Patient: sex M, age 61
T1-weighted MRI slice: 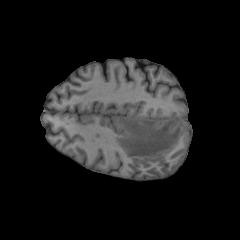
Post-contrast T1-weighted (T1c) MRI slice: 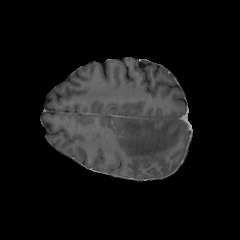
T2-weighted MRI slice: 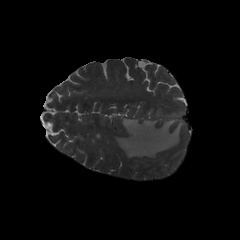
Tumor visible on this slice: yes
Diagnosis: Glioblastoma, IDH-wildtype
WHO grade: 4